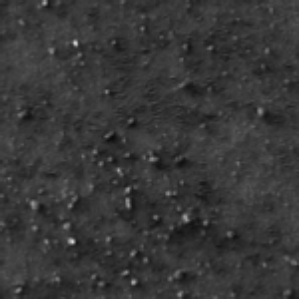
Label: frost